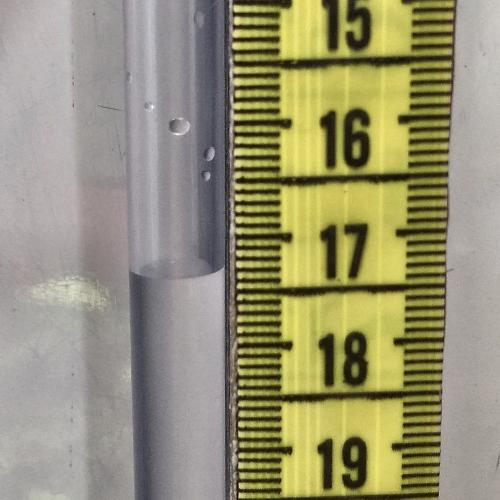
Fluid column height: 17.3 cm